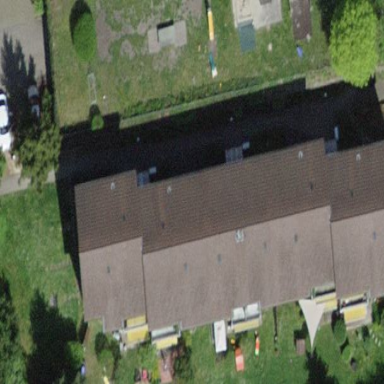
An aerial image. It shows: Gabled roof on residential building.